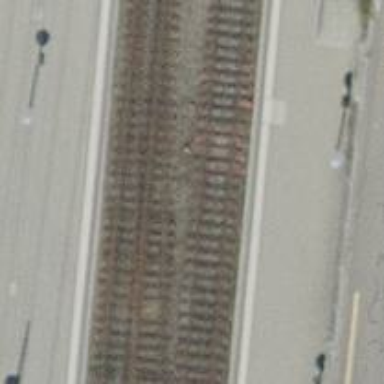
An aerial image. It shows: Rail siding with electrified tracks using contact line.